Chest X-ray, PA view. Patient: 52 years old, sex F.
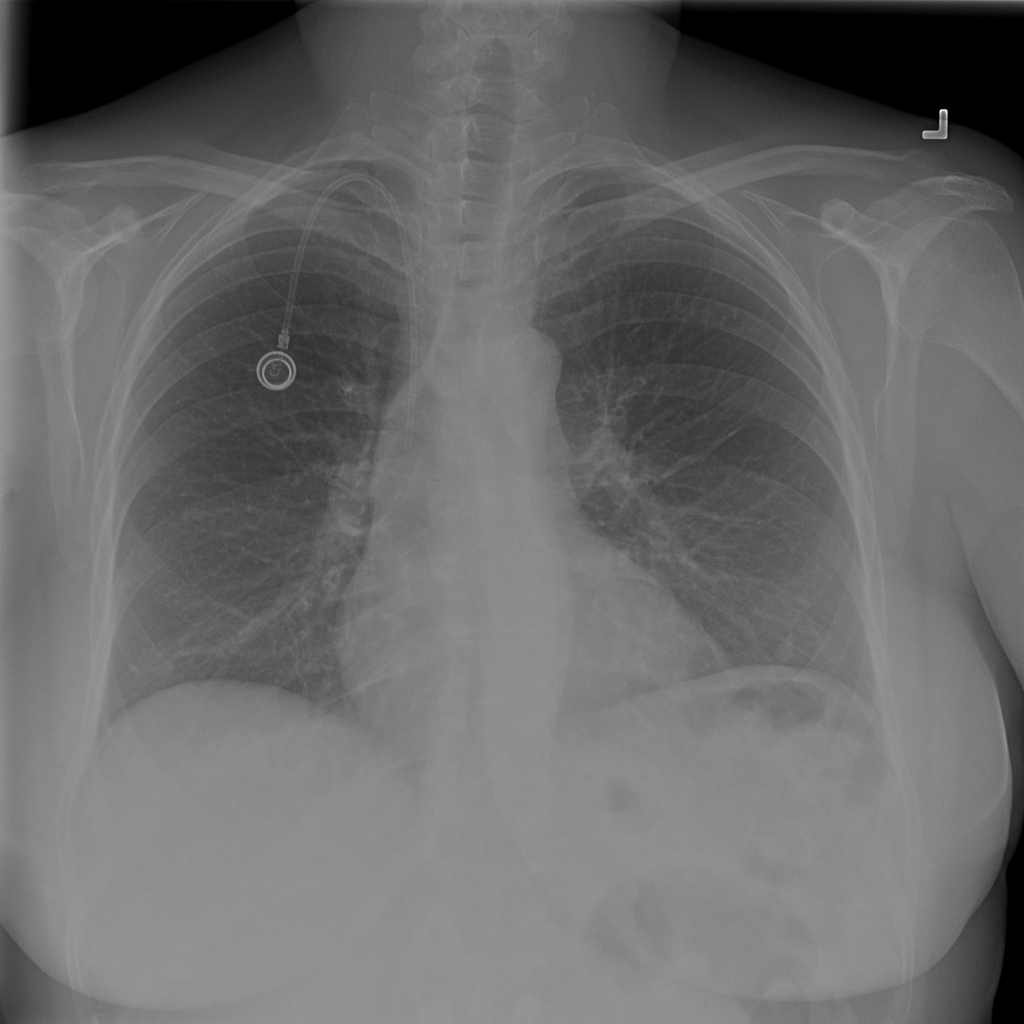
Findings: No Finding